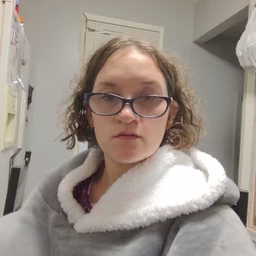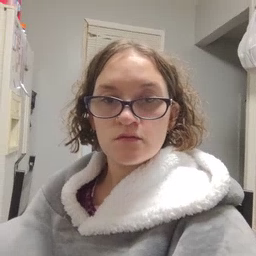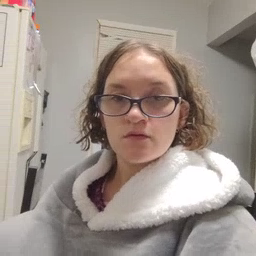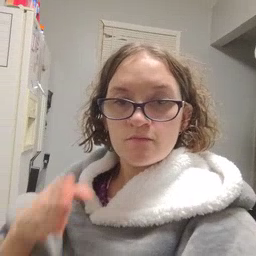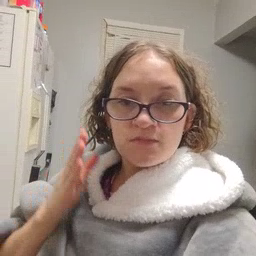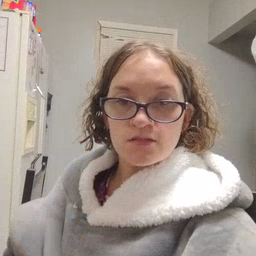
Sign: beside